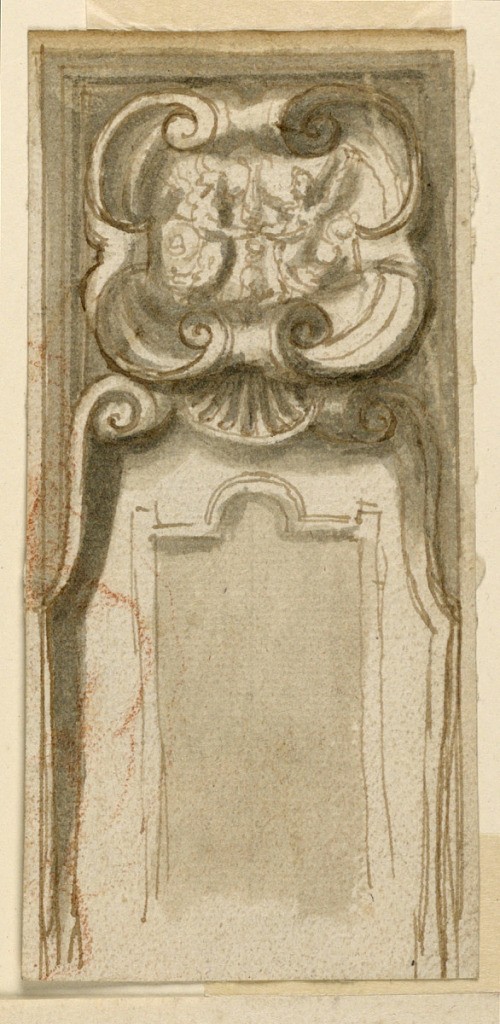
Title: Project for the Decoration of a Panel
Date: ca. 1580
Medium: Pen and ink, brush and gray watercolor wash on laid paper.
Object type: Drawing
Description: One half of an oblong panel with an escutcheon at top.